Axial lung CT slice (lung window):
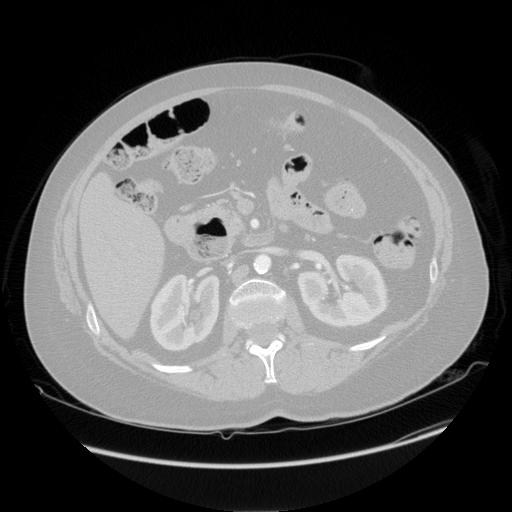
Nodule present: no